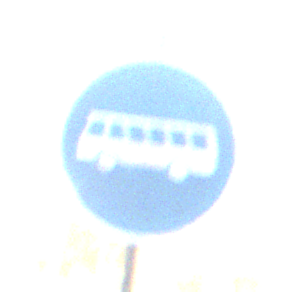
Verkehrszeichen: Busssonderstreifen
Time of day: SunriseSunset
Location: Outdoor (Urban)
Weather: PartlyCloudy
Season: NotSpecified
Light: Natural